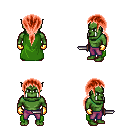
a pixel art fantasy rpg character, male body template, orc, green skin, green cape, magenta pants, red ponytail hairstyle, gold gloves, dagger, four views (front, back, left, right), 2x2 character sprite sheet, small pixel art, hard edges, no anti-aliasing